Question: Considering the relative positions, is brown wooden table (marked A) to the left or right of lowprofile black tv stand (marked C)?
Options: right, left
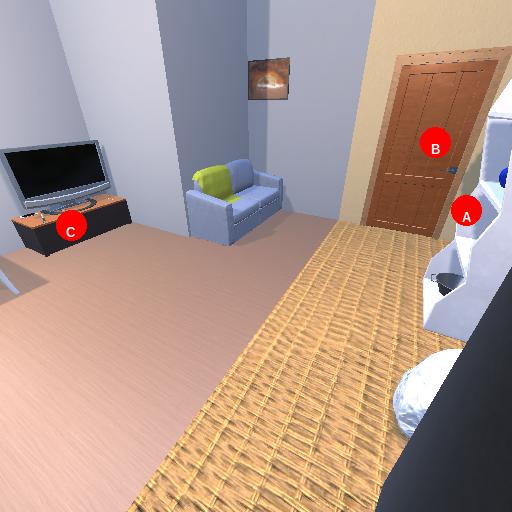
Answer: right